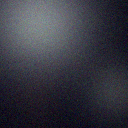
Screen state: off